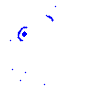
Particle: pion